Interaction volume radius: 10 \u00c5
Interaction volume height: 20 \u00c5
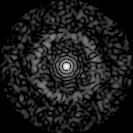
Disorder parameter: 0.8229